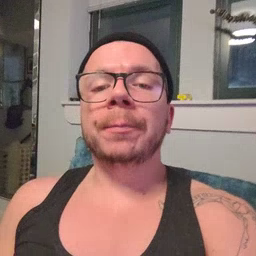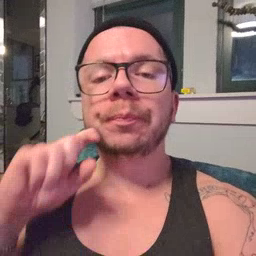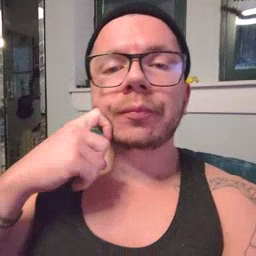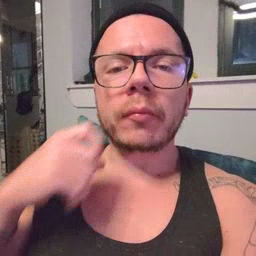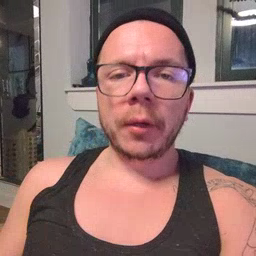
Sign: apple